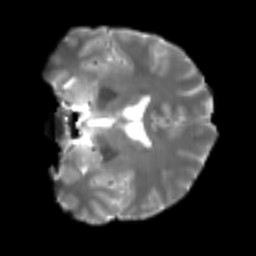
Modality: T2w
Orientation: coronal
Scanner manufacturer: siemens
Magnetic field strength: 3 T
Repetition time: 4 s
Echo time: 0.0594 s